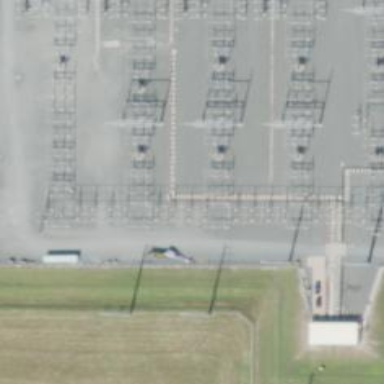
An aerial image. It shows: Switch for power supply.